Question: I have a ListView with three TextBlock for each Item.
The first one has the default color (black) and the others has the property Foreground set to gray.
When I select an item the color of the first TextBlock becomes blue but the others stay gray and are hard to read.
I want that all the text become white color when the item is selected.
How I do that ?
Edit :
My style :
'''
<UserControl.Resources>
<Style TargetType="{x:Type ListViewItem}">
<Style.Triggers>
<Trigger Property="IsSelected" Value="True">
<Setter Property="Foreground" Value="White"/>
</Trigger>
</Style.Triggers>
</Style>
</UserControl.Resources>
'''
My ListView
'''
<ListView x:Name="lvResultat" Grid.Row="0" Grid.Column="1" Background="{x:Null}"
Margin="4"
HorizontalContentAlignment="Stretch"
ScrollViewer.VerticalScrollBarVisibility="Auto"
ScrollViewer.HorizontalScrollBarVisibility="Disabled"
IsSynchronizedWithCurrentItem="True"
ItemsSource="{Binding ResultatsRecherche}" SelectedItem="{Binding ResultatSelectione, Mode=TwoWay}" BorderBrush="{x:Null}" MouseDoubleClick="lvResultat_MouseLeftDoubleClick" >
<ListView.ItemTemplate>
<DataTemplate DataType="viewModel:ResultatRechercheViewModel">
<Grid Height="86" Margin="2" >
<Grid.RowDefinitions>
<RowDefinition Height="1.5*"/>
<RowDefinition Height="1*"/>
<RowDefinition Height="1*"/>
<RowDefinition Height="0.5*"/>
</Grid.RowDefinitions>
<TextBlock Text="{Binding Titre}"
FontSize="20" FontWeight="Bold" />
<TextBlock Text="{Binding SousTitre}" Grid.Row="1"
FontStyle="Italic" Foreground="Gray"/>
<TextBlock Text="{Binding Resume}" Grid.Row="2" TextTrimming="WordEllipsis"
Foreground="Gray"/>
</Grid>
</DataTemplate>
</ListView.ItemTemplate>
</ListView>
'''
I also tried things like
'''
<Style TargetType="ListViewItem">
<Style.Resources>
<!--<SolidColorBrush x:Key="{x:Static SystemColors.HighlightBrushKey}" Color="White" />-->
<SolidColorBrush x:Key="{x:Static SystemColors.HighlightTextBrushKey}" Color="White" />
<SolidColorBrush x:Key="{x:Static SystemColors.ControlBrushKey}" Color="White" />
</Style.Resources>
</Style>
'''
EDIT 2 :
I have discovered that the custom style changes the color of Textblock which have the default property as Foreground (black).
If I specife Black for the color of the text of the first textblock, the text doesn't change anymore of color when the item is selected.
Picture :

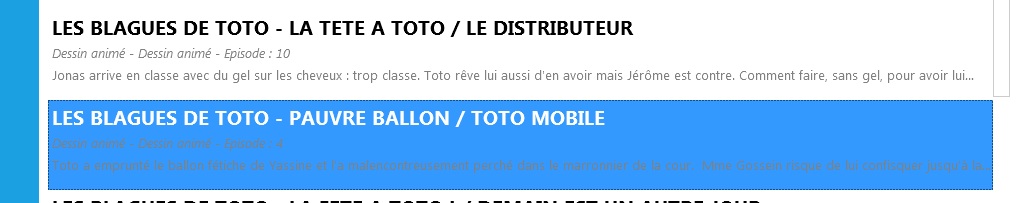
Answer: You could achieve what you are trying to do by converting your code from having 'DataTemplate' for a 'ListViewItem' to having a 'ControlTemplate'
This is what I tried:
ListViewItem Style:
'''
<Style TargetType="ListViewItem">
<Setter Property="Template">
<Setter.Value>
<ControlTemplate TargetType="{x:Type ListViewItem}">
<Border x:Name="ContentBorder"
Background="{TemplateBinding Background}"
BorderBrush="{TemplateBinding BorderBrush}"
BorderThickness="{TemplateBinding BorderThickness}"
Margin="4">
<Grid Height="86" Margin="2" >
<Grid.RowDefinitions>
<RowDefinition Height="1.5*"/>
<RowDefinition Height="1*"/>
<RowDefinition Height="1*"/>
<RowDefinition Height="0.5*"/>
</Grid.RowDefinitions>
<TextBlock Text="{Binding Titre}"
FontSize="20" FontWeight="Bold" />
<TextBlock Text="{Binding SousTitre}" Grid.Row="1" Name="st"
FontStyle="Italic" Foreground="Gray"/>
<TextBlock Text="{Binding Resume}" Grid.Row="2" TextTrimming="WordEllipsis" Name="r"
Foreground="Gray"/>
</Grid>
</Border>
<ControlTemplate.Triggers>
<Trigger Property="IsSelected" Value="True">
<Setter Property="Foreground" TargetName="st" Value="White" />
<Setter Property="Foreground" TargetName="r" Value="White" />
<Setter Property="Background" TargetName="ContentBorder" Value="DeepSkyBlue" />
</Trigger>
</ControlTemplate.Triggers>
</ControlTemplate>
</Setter.Value>
</Setter>
</Style>
'''
and then I removed DataTemplate from the 'ListView' XAML:
'''
<ListView x:Name="lvResultat" Grid.Row="0" Grid.Column="1" Background="{x:Null}"
Margin="4"
HorizontalContentAlignment="Stretch"
ScrollViewer.VerticalScrollBarVisibility="Auto"
ScrollViewer.HorizontalScrollBarVisibility="Disabled"
IsSynchronizedWithCurrentItem="True"
ItemsSource="{Binding ResultatsRecherche}" SelectedItem="{Binding ResultatSelectione, Mode=TwoWay}" BorderBrush="{x:Null}" >
</ListView>
'''
However, if you must use 'DateTemplate', then what you could do is have a property called 'IsSelected' on your 'ViewModel', 'ResultatRechercheViewModel' and then have DataTriggers on that property in your 'DataTemplate'.
Updated DataTemplate:
'''
<ListView.ItemTemplate>
<DataTemplate DataType="viewModel:ResultatRechercheViewModel">
<Grid Height="86" Margin="2" >
<Grid.RowDefinitions>
<RowDefinition Height="1.5*"/>
<RowDefinition Height="1*"/>
<RowDefinition Height="1*"/>
<RowDefinition Height="0.5*"/>
</Grid.RowDefinitions>
<TextBlock Text="{Binding Titre}"
FontSize="20" FontWeight="Bold" />
<TextBlock Text="{Binding SousTitre}" Grid.Row="1" Name="st"
FontStyle="Italic" Foreground="Gray"/>
<TextBlock Text="{Binding Resume}" Grid.Row="2" TextTrimming="WordEllipsis" Name="r"
Foreground="Gray"/>
</Grid>
<DataTemplate.Triggers>
<DataTrigger Binding="{Binding IsSelected}" Value="True">
<Setter Property="Foreground" TargetName="st" Value="White" />
<Setter Property="Foreground" TargetName="r" Value="White" />
</DataTrigger>
</DataTemplate.Triggers>
</DataTemplate>
</ListView.ItemTemplate>
'''
And, you need to update your 'ViewModel' code to set 'IsSelected' property, Below is code from my MainViewModel:
'''
public ResultatRechercheViewModel ResultatSelectione
{
get { return _resultatSelectione; }
set
{
if (_resultatSelectione != null)
{
_resultatSelectione.IsSelected = false;
}
_resultatSelectione = value;
_resultatSelectione.IsSelected = true;
}
}
'''
Hope this resolves your problem or gives you some ideas to resolve your problem.